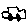
Label: car